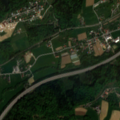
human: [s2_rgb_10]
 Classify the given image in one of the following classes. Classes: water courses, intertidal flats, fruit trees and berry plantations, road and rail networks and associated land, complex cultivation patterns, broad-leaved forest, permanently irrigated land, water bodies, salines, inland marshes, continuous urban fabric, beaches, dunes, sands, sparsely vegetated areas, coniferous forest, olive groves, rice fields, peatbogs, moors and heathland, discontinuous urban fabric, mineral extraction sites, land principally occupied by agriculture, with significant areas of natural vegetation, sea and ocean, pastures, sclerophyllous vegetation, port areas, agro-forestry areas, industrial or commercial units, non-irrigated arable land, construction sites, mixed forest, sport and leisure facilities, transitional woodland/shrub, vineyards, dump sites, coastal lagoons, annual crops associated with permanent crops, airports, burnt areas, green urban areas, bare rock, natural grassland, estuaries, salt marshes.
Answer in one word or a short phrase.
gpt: discontinuous urban fabric, pastures, complex cultivation patterns, broad-leaved forest, mixed forest